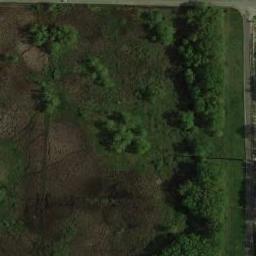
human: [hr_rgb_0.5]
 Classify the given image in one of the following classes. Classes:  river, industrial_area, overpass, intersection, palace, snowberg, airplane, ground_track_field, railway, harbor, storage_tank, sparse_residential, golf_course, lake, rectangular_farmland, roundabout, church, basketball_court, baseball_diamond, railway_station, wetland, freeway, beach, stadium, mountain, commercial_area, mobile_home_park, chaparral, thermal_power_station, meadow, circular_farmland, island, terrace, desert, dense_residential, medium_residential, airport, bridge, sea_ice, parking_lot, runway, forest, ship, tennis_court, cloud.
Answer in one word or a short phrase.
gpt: meadow